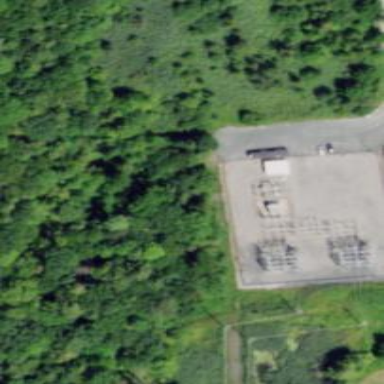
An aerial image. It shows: Fence surrounds minor distribution substation.